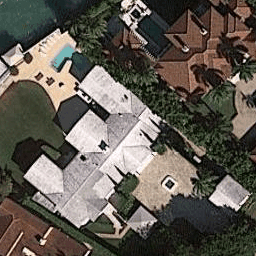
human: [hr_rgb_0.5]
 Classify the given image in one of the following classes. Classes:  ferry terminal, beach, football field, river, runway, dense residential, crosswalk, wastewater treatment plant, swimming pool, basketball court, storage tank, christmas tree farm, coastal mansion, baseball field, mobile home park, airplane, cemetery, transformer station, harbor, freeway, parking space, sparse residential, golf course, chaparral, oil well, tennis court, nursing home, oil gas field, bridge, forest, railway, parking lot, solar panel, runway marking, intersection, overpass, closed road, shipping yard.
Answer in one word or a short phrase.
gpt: coastal mansion